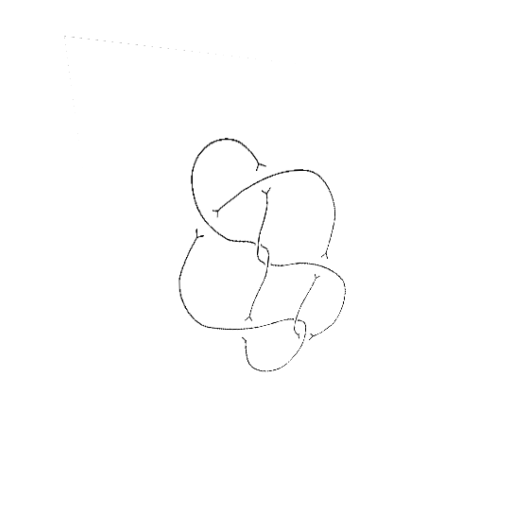
Crossing number: 8